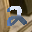
Label: 2